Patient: sex F, age 65
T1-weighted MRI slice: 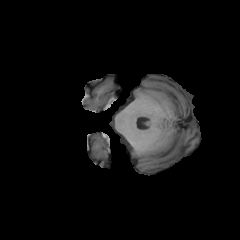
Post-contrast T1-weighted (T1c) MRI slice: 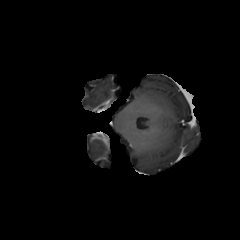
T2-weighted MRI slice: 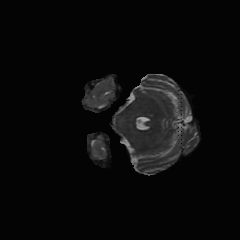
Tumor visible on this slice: no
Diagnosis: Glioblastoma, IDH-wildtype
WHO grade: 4